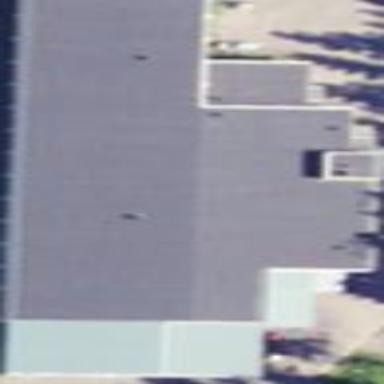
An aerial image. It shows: Industrial building.